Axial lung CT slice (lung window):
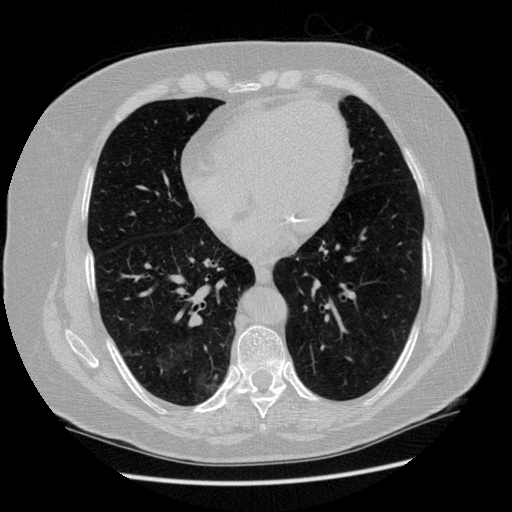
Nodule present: no